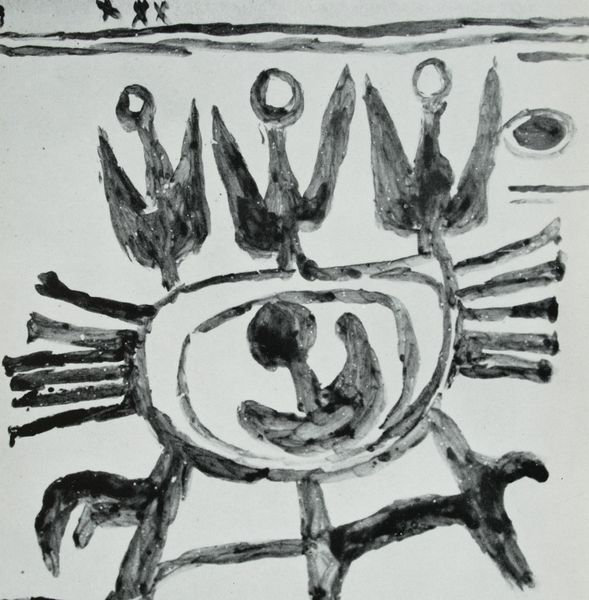
Titel: Céramique, Keramik
Künstler: Germaine Richier
Schlagwörter: flügel, fuß, himmel, wasser, weiß, aquarell, blume, blumen, finger, grau, haar, köpfe, mund, nase, schwarz, zeichnung, tier, fauves, malerei, arme, augen, gesicht, signatur, vögel, figur, haare, drei, kind, spitzen, krone, kinder, kreis, rund, engel, lächeln, füße, wellen, moderne, abstrakt, afrika, modern, formen, wasserfarbe, linien, primitivismus, figuren, nägel, striche, abstraktion, tulpe, kurven, tusche, linie, clown, form, strich, kreise, pinsel, zacken, amulett, schnauze, teufel, wesen, primitiv, fratze, kronen, tuschezeichnung, kreid, kinderzeichnung, stacheln, kindlich, was, dreizack, aquarelll, figürliche abstraktion, gegenständliche abstraktion, gescicht, waagerecjt